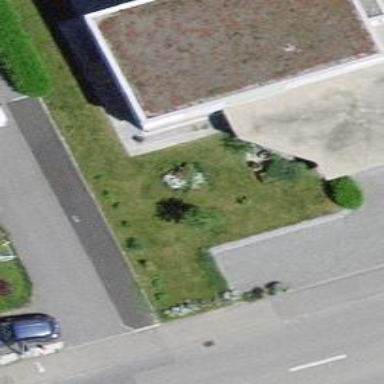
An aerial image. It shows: Simple house.